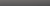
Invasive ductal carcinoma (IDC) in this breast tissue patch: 0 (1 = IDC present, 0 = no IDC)